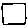
Label: square